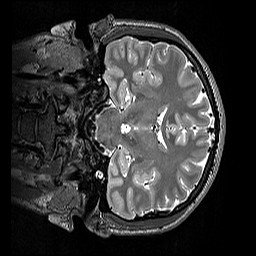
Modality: T2w
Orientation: coronal
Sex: male
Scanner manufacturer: siemens
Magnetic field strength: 3 T
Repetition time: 3.2 s
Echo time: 0.409 s